Question: Every time I make a pull (git pull), git opens a vim with message:
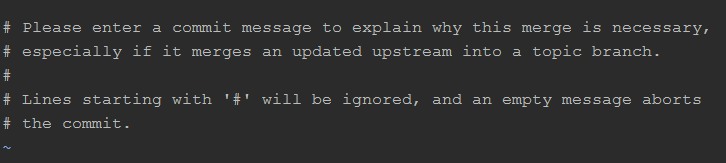
Answer: 'git pull' is equivalent to 'git fetch' + 'git merge' and 'git merge' requires a commit message in a non-fast-forward case. 'git' opens an editor for you to enter the commit message.
PS. Please copy/paste texts instead of putting images.